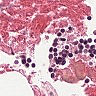
Metastatic tissue present: no